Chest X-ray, AP view. Patient: 47 years old, sex F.
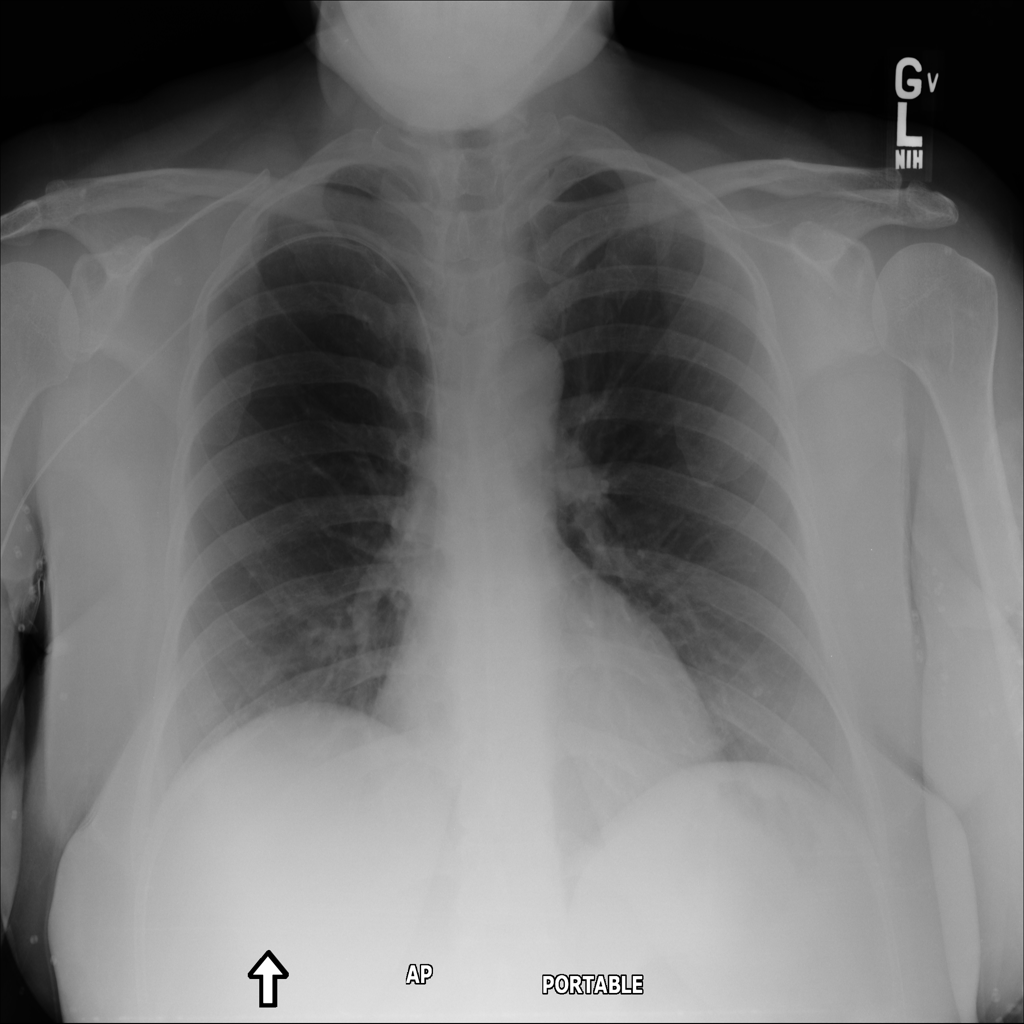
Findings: No Finding